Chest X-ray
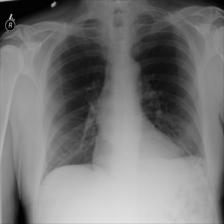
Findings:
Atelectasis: negative
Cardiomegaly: negative
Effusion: negative
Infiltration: negative
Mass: negative
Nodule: negative
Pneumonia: negative
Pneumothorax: negative
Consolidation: negative
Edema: negative
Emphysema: negative
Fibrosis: negative
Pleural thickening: negative
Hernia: negative